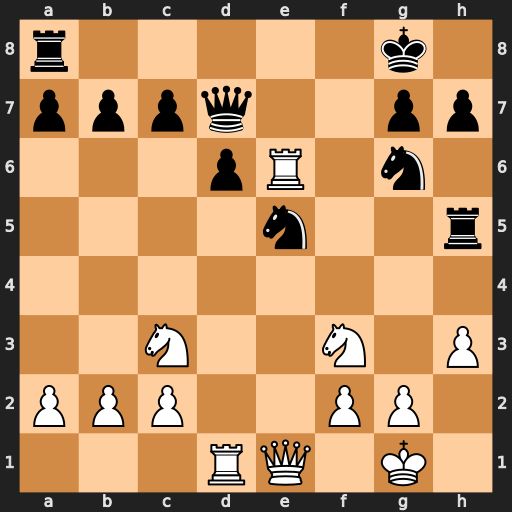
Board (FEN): r5k1/pppq2pp/3pR1n1/4n2r/8/2N2N1P/PPP2PP1/3RQ1K1
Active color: w
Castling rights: -
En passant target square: -
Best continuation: Rxe5 Nxe5 Nxe5